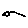
Label: bird